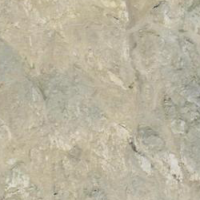
EUNIS habitat code: 48
Species observed at this site:
Saxifraga bryoides